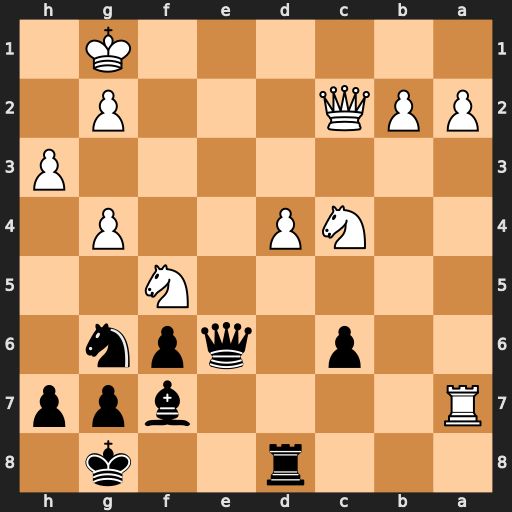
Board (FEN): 3r2k1/R4bpp/2p1qpn1/5N2/2NP2P1/7P/PPQ3P1/6K1
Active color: b
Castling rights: -
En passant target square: -
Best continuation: Qxc4 Qxc4 Bxc4